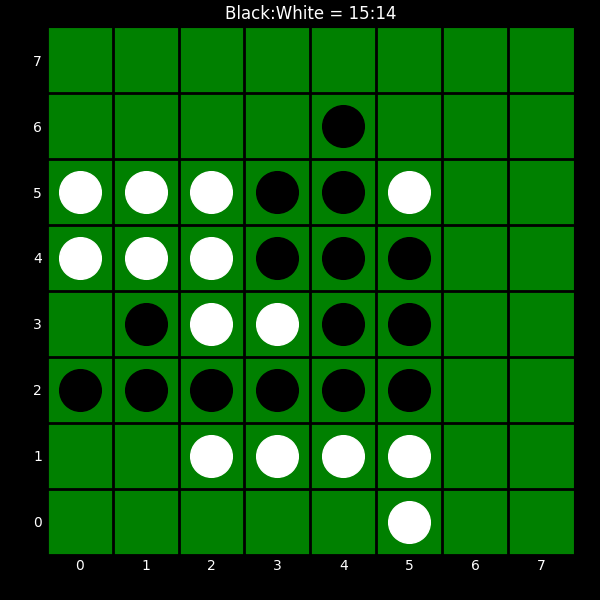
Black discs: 15
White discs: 14